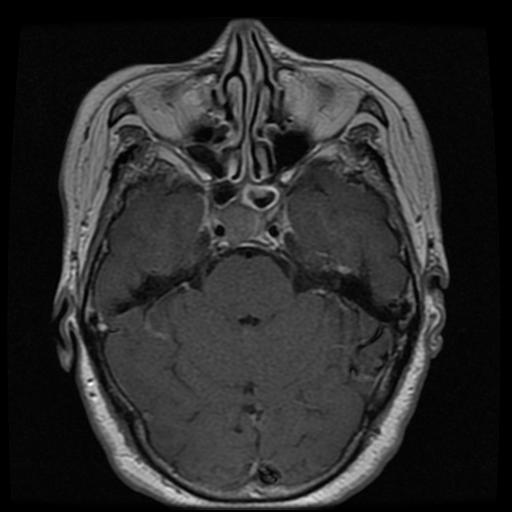
Label: pituitary